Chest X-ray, PA view. Patient: 33 years old, sex M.
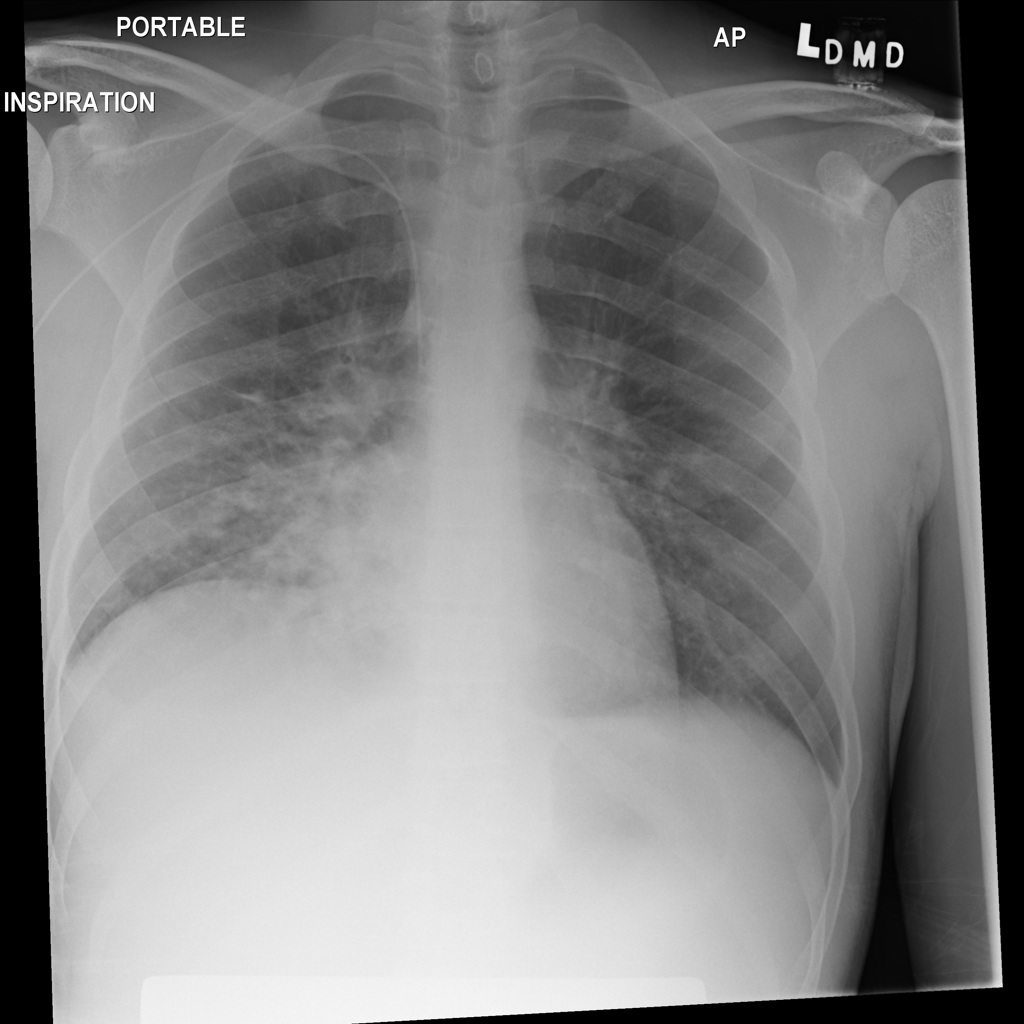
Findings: Consolidation, Infiltration